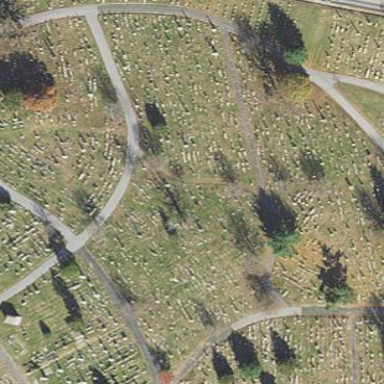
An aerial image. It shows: Sector in the cemetery.